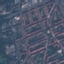
Land use / land cover class: Residential